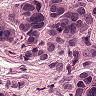
Metastatic tissue present: yes